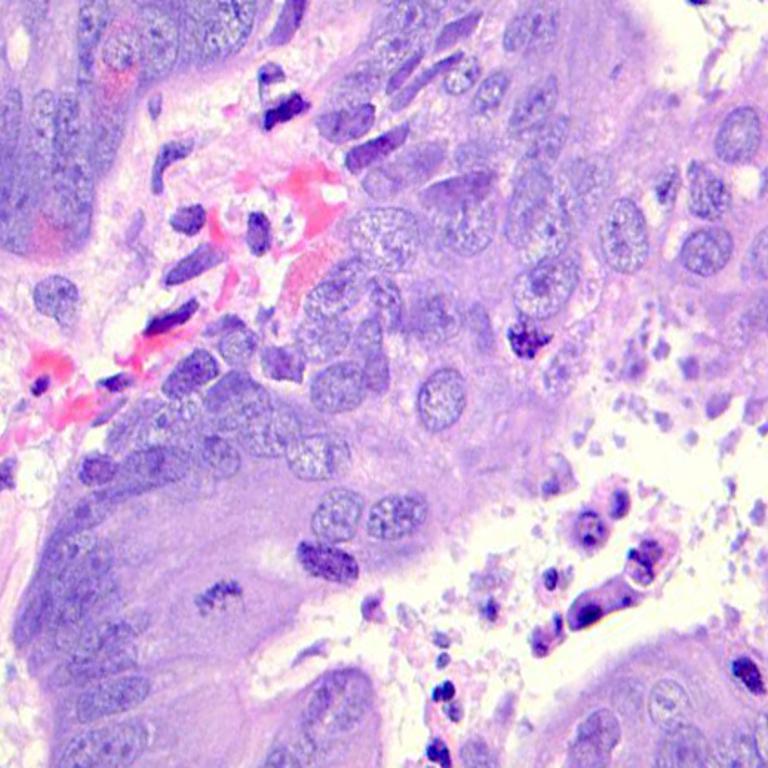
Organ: colon
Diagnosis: adenocarcinomas